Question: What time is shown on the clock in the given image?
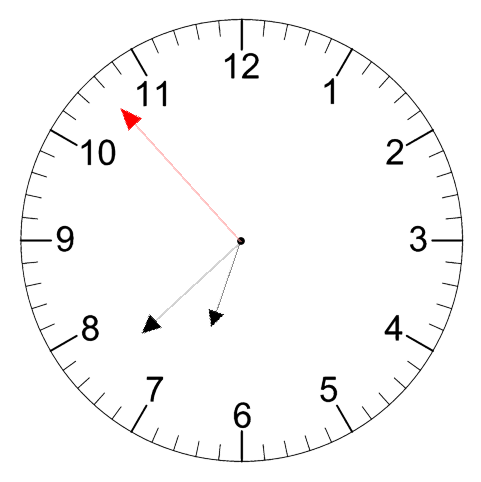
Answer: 06:37:53